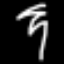
Label: palm tree